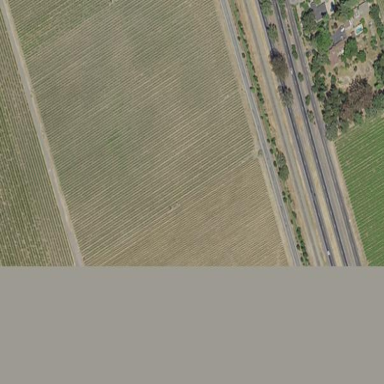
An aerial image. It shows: Vineyard growing grapes.